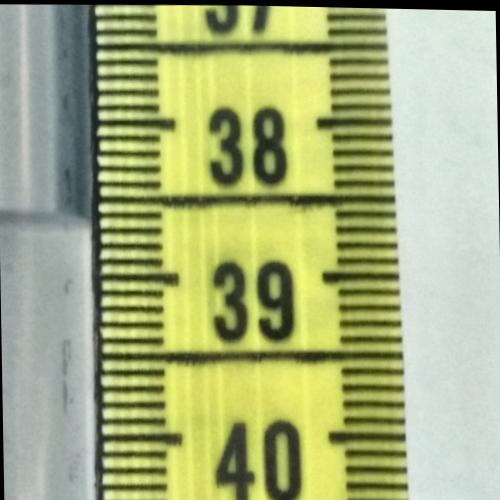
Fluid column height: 38.7 cm